Question: Im a newbie of css3, although there are a lot of css tool generators outhere, i dont't know how to code this image i provide. Kindly help please??..This will benefit my assignment on one of my major subject. Thanks a lot!

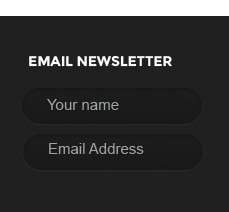
Answer: The trick is to use 'box-shadow' multiple times:
'''
box-shadow: 0 4px 6px -5px hsl(0, 0%, 40%), inset 0px 4px 6px -5px black;
'''

<URL>
If you're on Google Chrome, open up Inspector, click on one of the values ('4px', for instance) and press your and keys. You can tweak the values in real time and setup these kinds of effects pretty quickly.